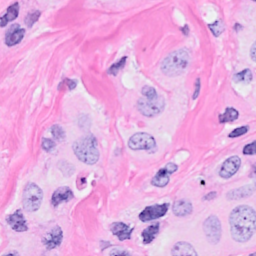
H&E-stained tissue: Breast